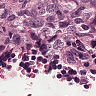
Metastatic tissue present: yes